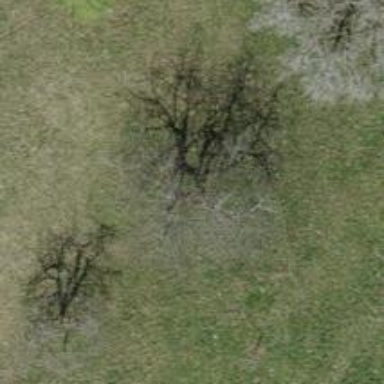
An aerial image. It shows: Single tag "natural: tree."